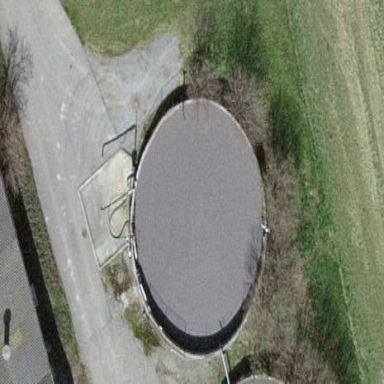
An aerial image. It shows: Storage tank building.